Field crop: maize
Growth stage: 1
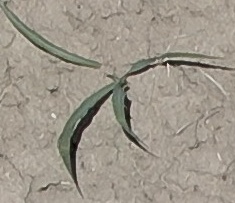
Species: sorghum